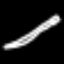
Label: pencil